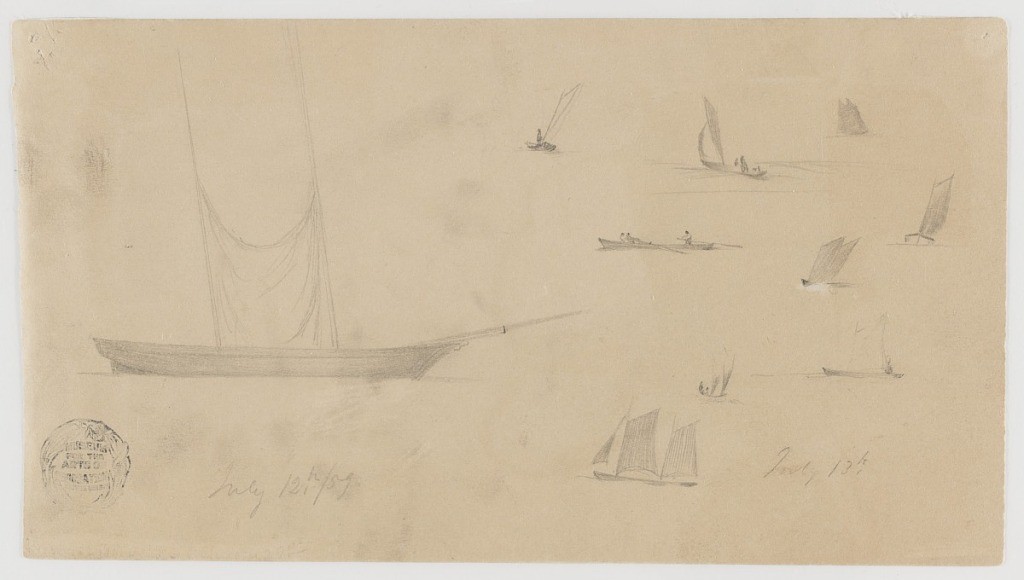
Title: Sailboats near Newfoundland and Labrador, Canada
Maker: Frederic Edwin Church, American, 1826–1900
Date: July 12–13, 1859
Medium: Graphite on light brown wove paper
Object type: drawing
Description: Sketches of sailboats of various kinds near the coast of Newfoundland and Labrador, Canada. At left, a single sailboat is viewed in right profile as it dries its sail between its two masts. At right, nine separate sketches of sailboats and ships in various states of travel are included. They move left, right, away, and toward the viewer.